Question: What is the value of the measurement in the image?
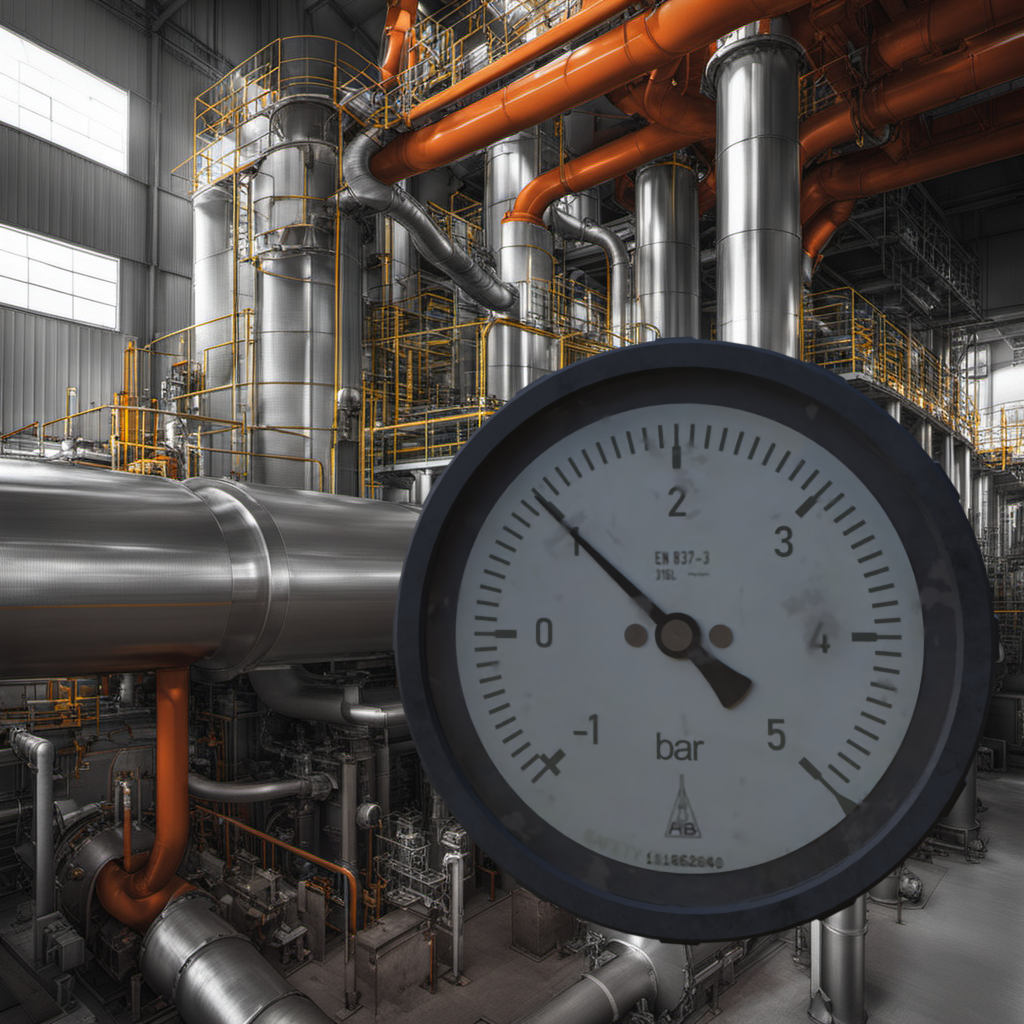
Answer: The result is 0.97
Question: What is the range of this measurement?
Answer: The range is from -1 to 5
Question: What is the minimum and maximum value range of the measurement in the image?
Answer: The minimum value is -1 and the maximum value is 5